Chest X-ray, PA view. Patient: 29 years old, sex F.
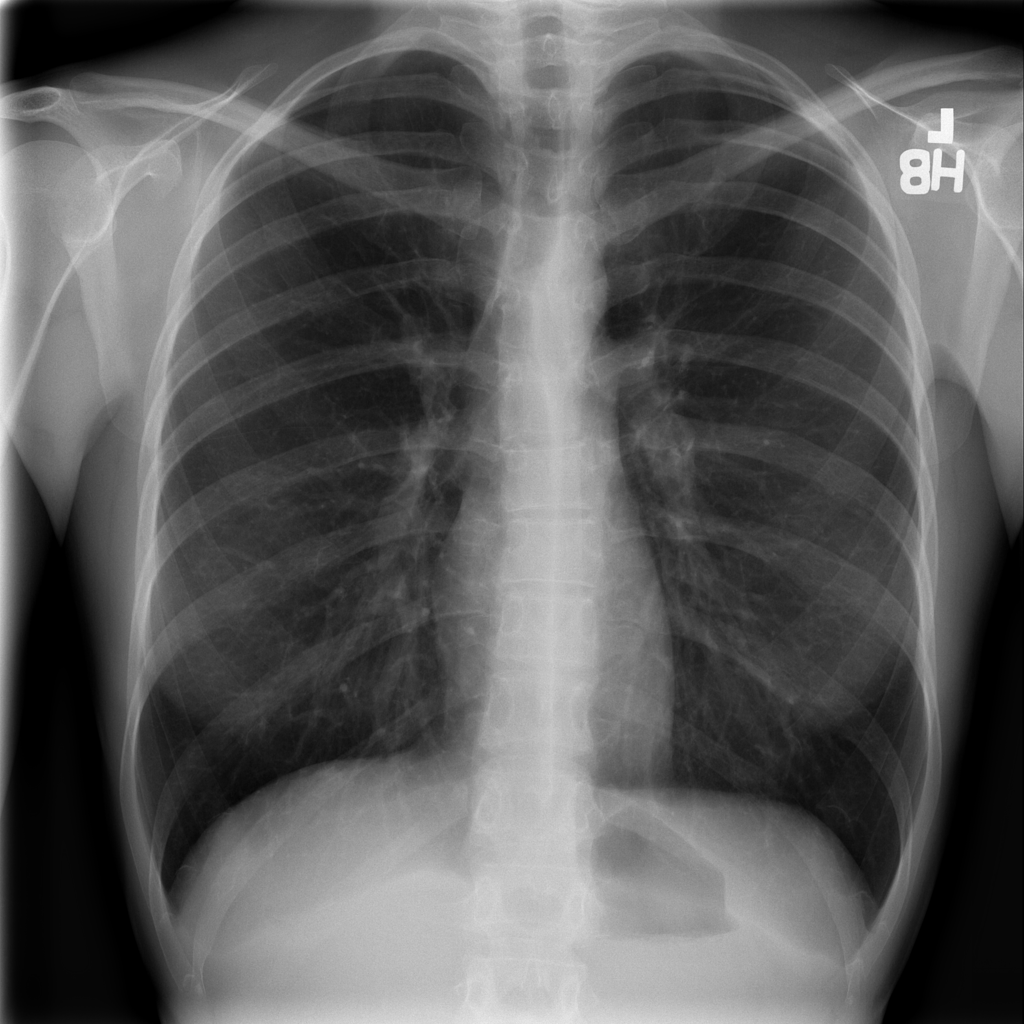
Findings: No Finding